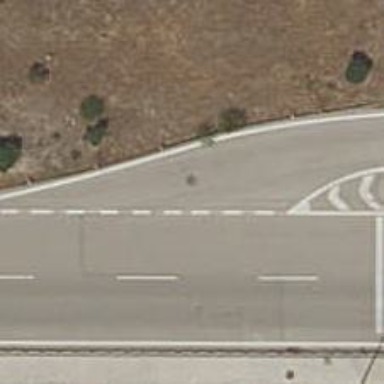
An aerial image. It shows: Asphalt road designated for service vehicles.